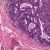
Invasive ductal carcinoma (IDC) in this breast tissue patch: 0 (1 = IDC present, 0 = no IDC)